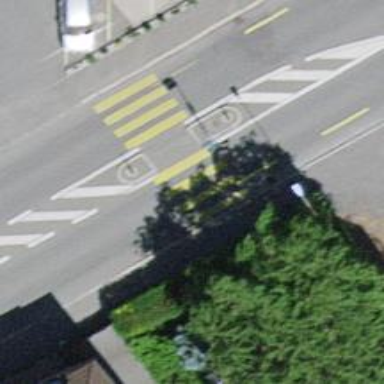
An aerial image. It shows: Zebra crossing with central island. The crossing is marked and uncontrolled.